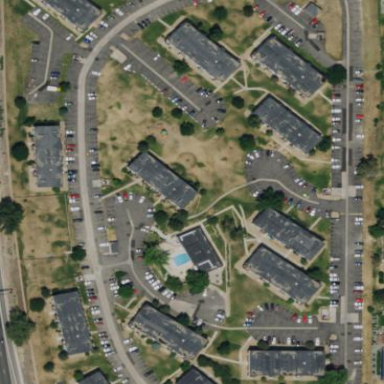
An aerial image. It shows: Residential area with apartments.